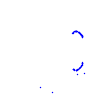
Particle: proton